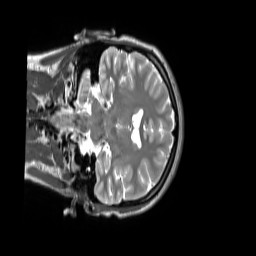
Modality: T2w
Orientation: coronal
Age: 26
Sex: female
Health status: ill
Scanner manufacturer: siemens
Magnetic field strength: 3 T
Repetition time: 2.8 s
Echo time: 0.326 s